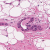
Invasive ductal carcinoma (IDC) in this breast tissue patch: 0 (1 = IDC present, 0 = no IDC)